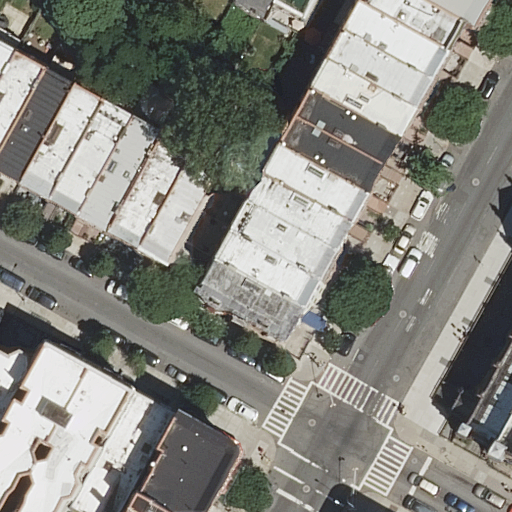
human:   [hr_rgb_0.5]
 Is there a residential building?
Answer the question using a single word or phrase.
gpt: yes

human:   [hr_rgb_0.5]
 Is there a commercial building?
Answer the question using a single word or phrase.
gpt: no

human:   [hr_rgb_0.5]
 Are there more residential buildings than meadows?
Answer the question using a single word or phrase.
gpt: yes

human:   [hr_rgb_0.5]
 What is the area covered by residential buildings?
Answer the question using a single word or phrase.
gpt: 6016m2

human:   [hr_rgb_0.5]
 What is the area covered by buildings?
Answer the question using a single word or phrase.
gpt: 6016m2

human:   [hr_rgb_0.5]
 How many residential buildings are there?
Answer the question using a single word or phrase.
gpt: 27

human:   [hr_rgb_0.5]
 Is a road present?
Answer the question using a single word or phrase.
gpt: yes

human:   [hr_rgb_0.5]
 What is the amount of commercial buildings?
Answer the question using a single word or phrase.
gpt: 0

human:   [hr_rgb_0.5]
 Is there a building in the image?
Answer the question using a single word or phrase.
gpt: yes

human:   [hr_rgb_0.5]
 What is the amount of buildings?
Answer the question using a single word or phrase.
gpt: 27

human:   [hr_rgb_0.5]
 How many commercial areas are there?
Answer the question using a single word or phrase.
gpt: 0

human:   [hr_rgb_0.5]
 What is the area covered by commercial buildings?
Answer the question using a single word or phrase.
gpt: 0m2

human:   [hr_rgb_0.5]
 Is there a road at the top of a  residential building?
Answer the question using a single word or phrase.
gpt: yes

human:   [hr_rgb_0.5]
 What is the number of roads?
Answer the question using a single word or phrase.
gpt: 3

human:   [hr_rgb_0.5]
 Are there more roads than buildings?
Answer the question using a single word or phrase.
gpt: no

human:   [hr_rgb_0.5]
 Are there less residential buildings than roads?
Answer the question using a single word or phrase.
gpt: no

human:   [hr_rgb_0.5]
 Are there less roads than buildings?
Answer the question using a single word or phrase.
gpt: yes

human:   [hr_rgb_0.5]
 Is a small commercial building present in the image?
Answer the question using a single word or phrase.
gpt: no

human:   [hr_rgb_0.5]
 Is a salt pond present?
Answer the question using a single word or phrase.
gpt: no

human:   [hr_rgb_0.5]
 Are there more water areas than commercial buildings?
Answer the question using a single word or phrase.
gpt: no

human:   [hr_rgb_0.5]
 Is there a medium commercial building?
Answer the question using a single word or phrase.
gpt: no

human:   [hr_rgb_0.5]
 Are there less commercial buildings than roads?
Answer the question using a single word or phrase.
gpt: yes

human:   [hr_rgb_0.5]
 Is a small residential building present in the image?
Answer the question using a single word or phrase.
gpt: yes

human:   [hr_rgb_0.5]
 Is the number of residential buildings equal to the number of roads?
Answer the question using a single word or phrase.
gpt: no

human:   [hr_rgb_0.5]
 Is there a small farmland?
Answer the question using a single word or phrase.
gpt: no

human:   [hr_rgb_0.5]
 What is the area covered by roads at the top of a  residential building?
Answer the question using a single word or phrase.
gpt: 0m2

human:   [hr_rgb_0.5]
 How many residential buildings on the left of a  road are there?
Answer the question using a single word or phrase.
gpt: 21

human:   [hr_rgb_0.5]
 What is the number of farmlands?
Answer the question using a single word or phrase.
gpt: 0

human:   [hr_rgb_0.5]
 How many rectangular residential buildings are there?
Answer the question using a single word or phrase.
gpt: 26

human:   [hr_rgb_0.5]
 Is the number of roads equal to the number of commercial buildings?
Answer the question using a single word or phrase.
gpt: no

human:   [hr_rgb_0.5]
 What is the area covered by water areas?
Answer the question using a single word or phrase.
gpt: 0m2

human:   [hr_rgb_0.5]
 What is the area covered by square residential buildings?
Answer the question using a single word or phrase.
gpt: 0m2

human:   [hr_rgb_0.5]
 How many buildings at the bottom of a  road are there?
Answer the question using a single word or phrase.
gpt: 4

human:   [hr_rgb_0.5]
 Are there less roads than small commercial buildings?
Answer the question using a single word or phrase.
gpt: no

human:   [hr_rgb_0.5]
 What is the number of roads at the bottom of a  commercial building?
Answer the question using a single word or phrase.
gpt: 0

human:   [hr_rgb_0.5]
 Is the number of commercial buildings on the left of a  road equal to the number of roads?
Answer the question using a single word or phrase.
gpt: no

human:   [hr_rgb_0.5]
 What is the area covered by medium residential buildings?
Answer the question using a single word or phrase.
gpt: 2857m2

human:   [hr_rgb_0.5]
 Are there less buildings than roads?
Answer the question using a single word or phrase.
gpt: no

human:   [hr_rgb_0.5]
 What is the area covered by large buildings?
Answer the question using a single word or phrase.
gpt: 2905m2

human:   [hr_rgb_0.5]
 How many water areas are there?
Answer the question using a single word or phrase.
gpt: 0

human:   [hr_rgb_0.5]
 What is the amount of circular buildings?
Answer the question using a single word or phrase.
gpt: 0

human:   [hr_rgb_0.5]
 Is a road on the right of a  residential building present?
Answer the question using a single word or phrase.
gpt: yes

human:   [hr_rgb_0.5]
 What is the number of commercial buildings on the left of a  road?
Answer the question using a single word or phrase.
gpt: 0

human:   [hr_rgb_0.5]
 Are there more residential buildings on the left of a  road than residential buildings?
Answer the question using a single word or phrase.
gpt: no

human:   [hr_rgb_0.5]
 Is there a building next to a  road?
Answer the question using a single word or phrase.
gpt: yes

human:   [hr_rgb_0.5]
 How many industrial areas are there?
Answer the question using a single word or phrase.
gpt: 0

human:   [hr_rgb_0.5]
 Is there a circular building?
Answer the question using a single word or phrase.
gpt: no

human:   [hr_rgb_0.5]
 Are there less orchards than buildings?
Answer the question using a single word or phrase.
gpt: yes

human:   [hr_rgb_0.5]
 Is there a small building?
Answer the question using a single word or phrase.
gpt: yes

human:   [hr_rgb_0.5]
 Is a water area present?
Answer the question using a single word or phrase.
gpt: no

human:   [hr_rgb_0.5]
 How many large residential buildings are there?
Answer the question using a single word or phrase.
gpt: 1

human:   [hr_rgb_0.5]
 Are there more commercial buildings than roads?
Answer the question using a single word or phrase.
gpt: no

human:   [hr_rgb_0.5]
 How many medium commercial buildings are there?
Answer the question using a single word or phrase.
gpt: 0

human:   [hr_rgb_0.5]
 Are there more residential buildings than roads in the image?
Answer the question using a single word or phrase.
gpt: yes

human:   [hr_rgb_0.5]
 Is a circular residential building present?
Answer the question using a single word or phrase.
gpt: no

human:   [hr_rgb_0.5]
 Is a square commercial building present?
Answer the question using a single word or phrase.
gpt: no

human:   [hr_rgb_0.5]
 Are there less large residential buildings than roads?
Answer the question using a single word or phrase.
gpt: yes

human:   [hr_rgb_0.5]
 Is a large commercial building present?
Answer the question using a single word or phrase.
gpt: no

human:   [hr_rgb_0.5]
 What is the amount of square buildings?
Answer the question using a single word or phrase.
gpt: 0

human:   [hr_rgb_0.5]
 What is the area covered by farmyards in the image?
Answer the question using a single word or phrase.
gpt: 0m2

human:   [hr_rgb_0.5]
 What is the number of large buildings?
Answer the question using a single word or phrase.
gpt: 1

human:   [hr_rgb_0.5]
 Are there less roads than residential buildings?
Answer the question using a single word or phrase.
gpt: yes

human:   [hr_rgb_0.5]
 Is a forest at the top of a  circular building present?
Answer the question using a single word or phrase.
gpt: no

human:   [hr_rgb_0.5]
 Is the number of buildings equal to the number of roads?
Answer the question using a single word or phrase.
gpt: no